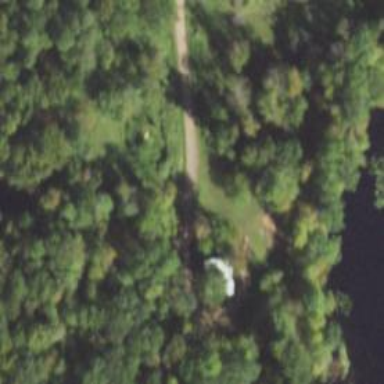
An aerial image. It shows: Driveway leading to service road.